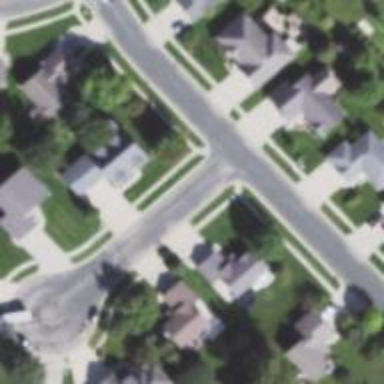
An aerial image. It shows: Residential road with asphalt surface and separate sidewalk.